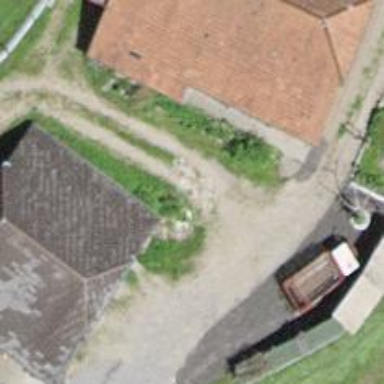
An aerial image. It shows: Shed building.